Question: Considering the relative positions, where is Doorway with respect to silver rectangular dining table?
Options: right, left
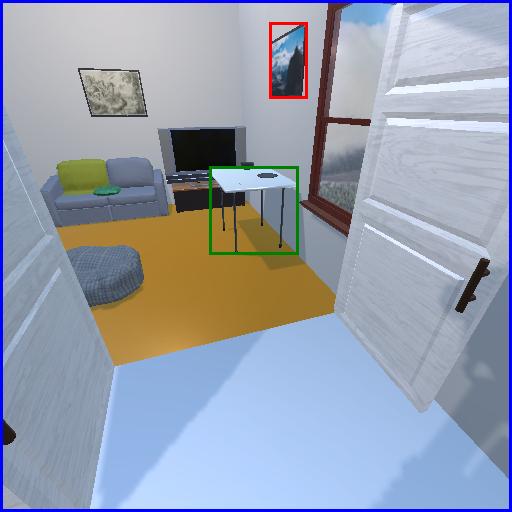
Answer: right